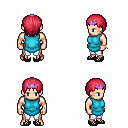
a pixel art fantasy rpg character, male body template, human, light skin, teal tunic, white pants, ruby red plain hairstyle, purple tiara, bracelets, ghillies, four views (front, back, left, right), 2x2 character sprite sheet, small pixel art, hard edges, no anti-aliasing